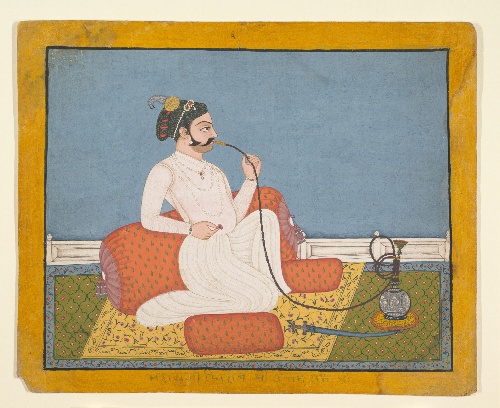
Date: ca. 1760
Object type: Painting
Classification: Paintings
Medium: Ink, opaque watercolor, and silver on paper
Culture: India (Rajasthan, Jhilai)
Dimensions: 8 3/4 x 10 3/4 in. (22.2 x 27.3 cm)
Department: Asian Art
Credit line: Gift of Cynthia Hazen Polsky, 1987
Accession year: 1987
Repository: Metropolitan Museum of Art, New York, NY
Tags: Men|Smoking|Hookah